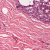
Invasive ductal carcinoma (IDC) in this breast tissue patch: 0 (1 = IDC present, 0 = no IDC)